Question: I have following initial dataframe:
| | Post ID | Submission_Date | Flair |
| | ------- | --------------- | ----- |
| 0 | row1 | 01.12.2020 | NaN |
| 1 | row2 | 03.12.2020 | Discussion |
| 2 | row3 | 03.12.2020 | News |
| 3 | row4 | 03.12.2020 | Discussion |
| 4 | row5 | 06.12.2020 | Due Diligence |
| 5 | row6 | 07.12.2020 | Discussion |
| 6 | row7 | 31.12.2020 | Discussion |
| 1 | row8 | 01.01.2021 | Hedge Fund Tears |
- -
I grouped the dataframe with:
'''
import pandas as pd
import numpy as np # for test data
data = {'Post ID': ['row1', 'row2', 'row3', 'row4', 'row5', 'row6', 'row7', 'row8'], 'Submission_Date': ['01.12.2020', '03.12.2020', '03.12.2020', '03.12.2020', '06.12.2020', '07.12.2020', '31.12.2020', '01.01.2021'], 'Flair': [np.nan, 'Discussion', 'News', 'Discussion', 'Due Diligence', 'Discussion', 'Discussion', 'Hedge Fund Tears']}
df = pd.DataFrame(data)
df['Submission_Date'] = pd.to_datetime(df['Submission_Date'], format = "%Y-%m-%d %H:%M:%S").dt.strftime('%Y-%m-%d')
df = df.groupby('Submission_Date')['Flair'].value_counts(normalize=True).unstack()
'''
The result is this:
<URL>
I want to fill the dates with "empty" bars and plot like this
<URL>:
I tried already this:
'''
fig, ax = plt.subplots(figsize=(20,10))
df.plot(kind='bar',ax=ax, stacked=True, width=1)
plt.xlabel('Submission_Date', fontsize=16)
plt.ylabel('Ratio of Flairs used', fontsize=16)
'''
But the dates are incorrect since the empty days are not displayed

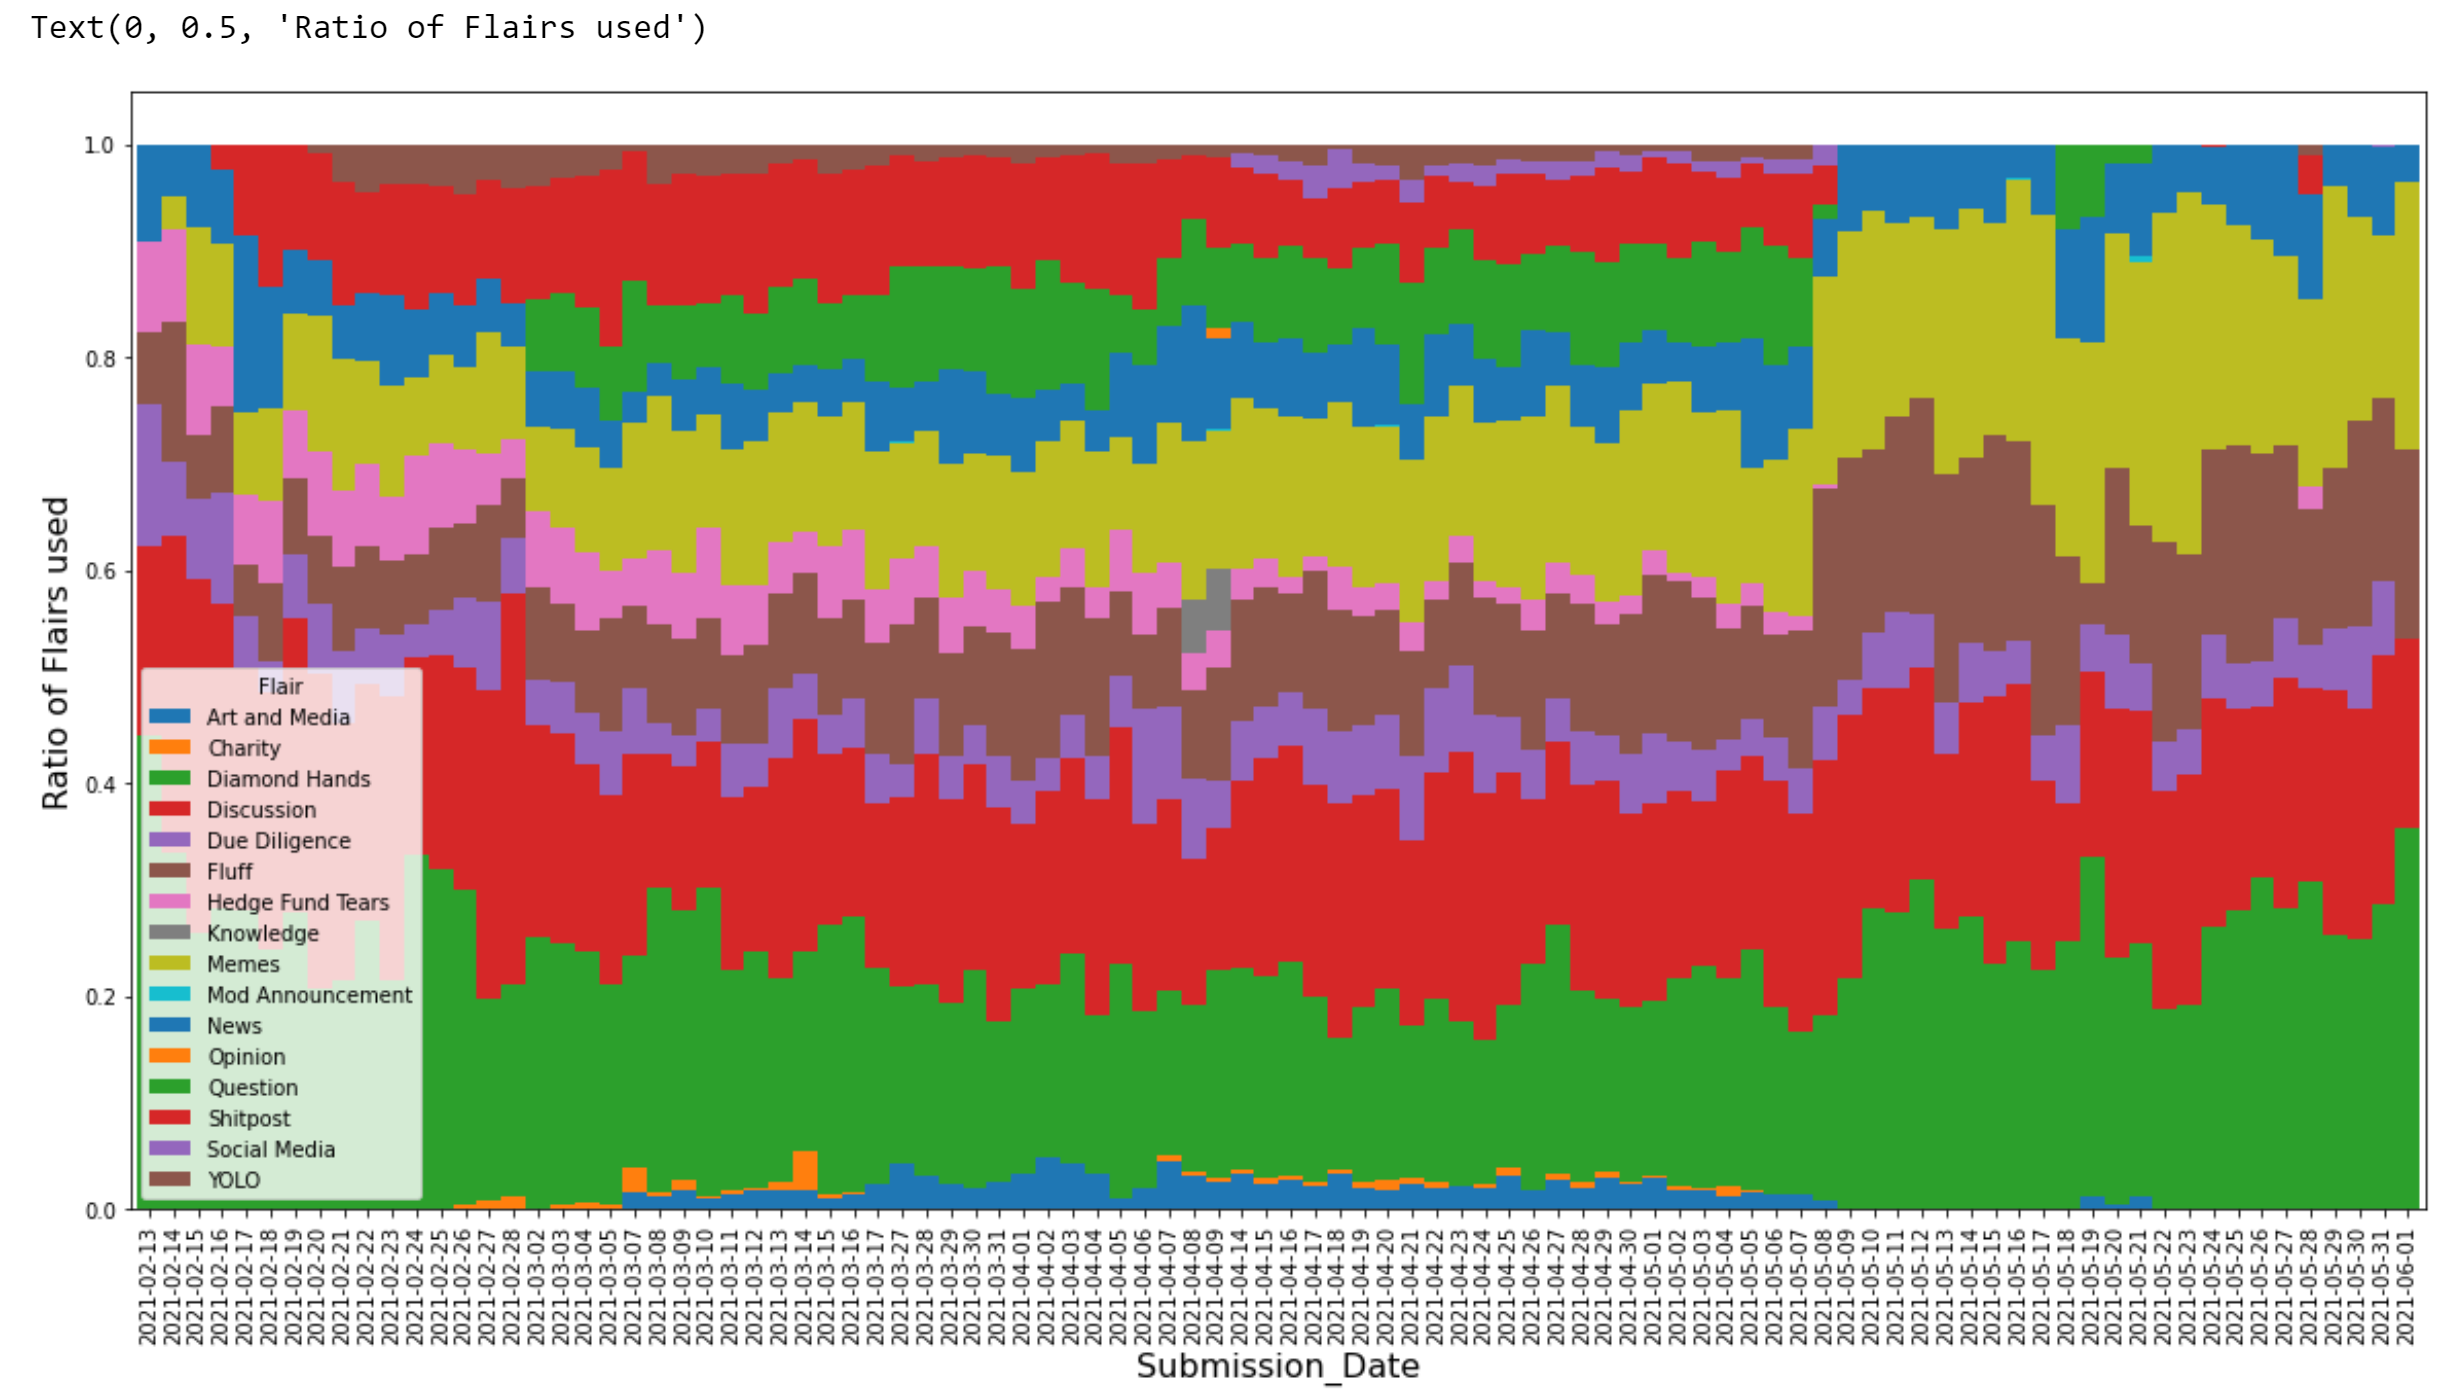
Answer: Assuming this input as 'df2' (the output of your 'groupby' operation):
'''
Flair Discussion Due Diligence Hedge Fund Tears News
Submission_Date
01.01.2021 NaN NaN 1.0 NaN
03.12.2020 0.666667 NaN NaN 0.333333
06.12.2020 NaN 1.0 NaN NaN
07.12.2020 1.000000 NaN NaN NaN
31.12.2020 1.000000 NaN NaN NaN
'''
You can 'reindex' from 'pd.date_range':
'''
df2.index = pd.to_datetime(df2.index, format='%d.%m.%Y')
df2 = df2.reindex(pd.date_range(df2.index.min(), df2.index.max()))
df2.index = df2.index.strftime('%Y-%m-%d')
'''
'''
Flair Discussion Due Diligence Hedge Fund Tears News
2020-12-03 0.666667 NaN NaN 0.333333
2020-12-04 NaN NaN NaN NaN
2020-12-05 NaN NaN NaN NaN
2020-12-06 NaN 1.0 NaN NaN
2020-12-07 1.000000 NaN NaN NaN
...
2020-12-30 NaN NaN NaN NaN
2020-12-31 1.000000 NaN NaN NaN
2021-01-01 NaN NaN 1.0 NaN
'''
graphical outcome (small size):
<URL>